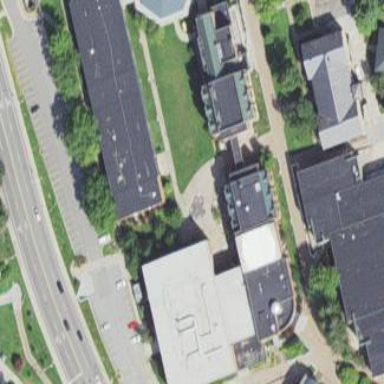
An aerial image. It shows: University building.